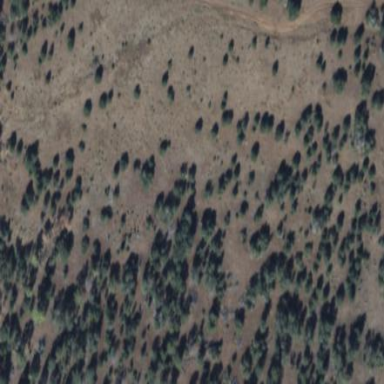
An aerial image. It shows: Patch of scrub vegetation.